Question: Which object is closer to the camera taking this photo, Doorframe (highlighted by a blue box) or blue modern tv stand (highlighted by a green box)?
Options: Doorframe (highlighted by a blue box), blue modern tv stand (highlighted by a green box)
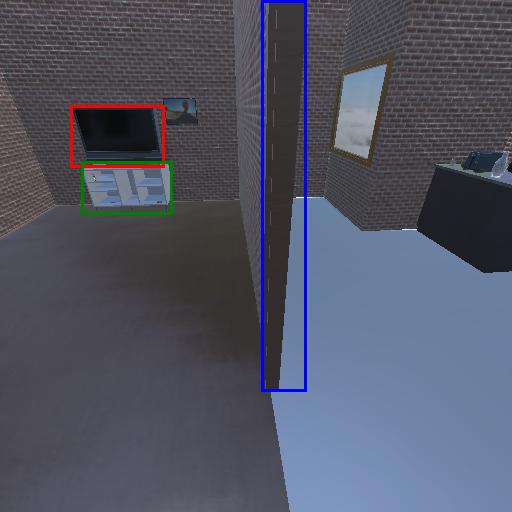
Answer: Doorframe (highlighted by a blue box)